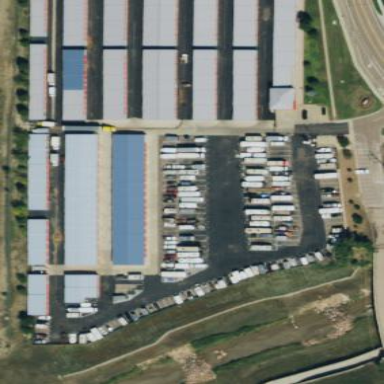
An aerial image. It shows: Storage rental shop.